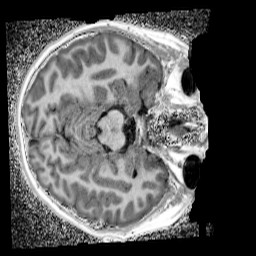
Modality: UNIT1_denoised
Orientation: axial
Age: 10
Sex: male
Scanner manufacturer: siemens
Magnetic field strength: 3 T
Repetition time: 4 s
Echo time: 0.00299 s